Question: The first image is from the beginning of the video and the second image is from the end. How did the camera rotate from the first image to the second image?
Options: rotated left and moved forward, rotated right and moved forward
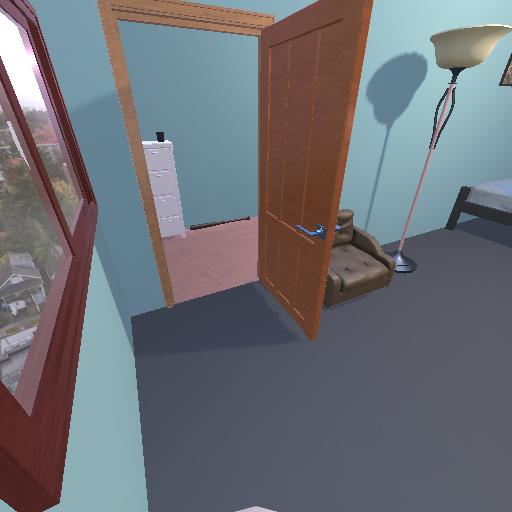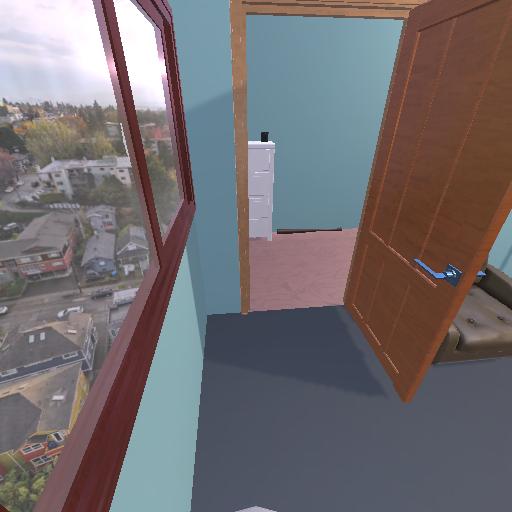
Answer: rotated left and moved forward